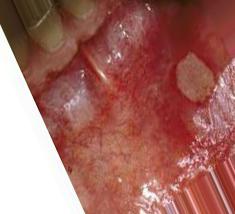
Condition: Mouth Ulcer